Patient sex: F
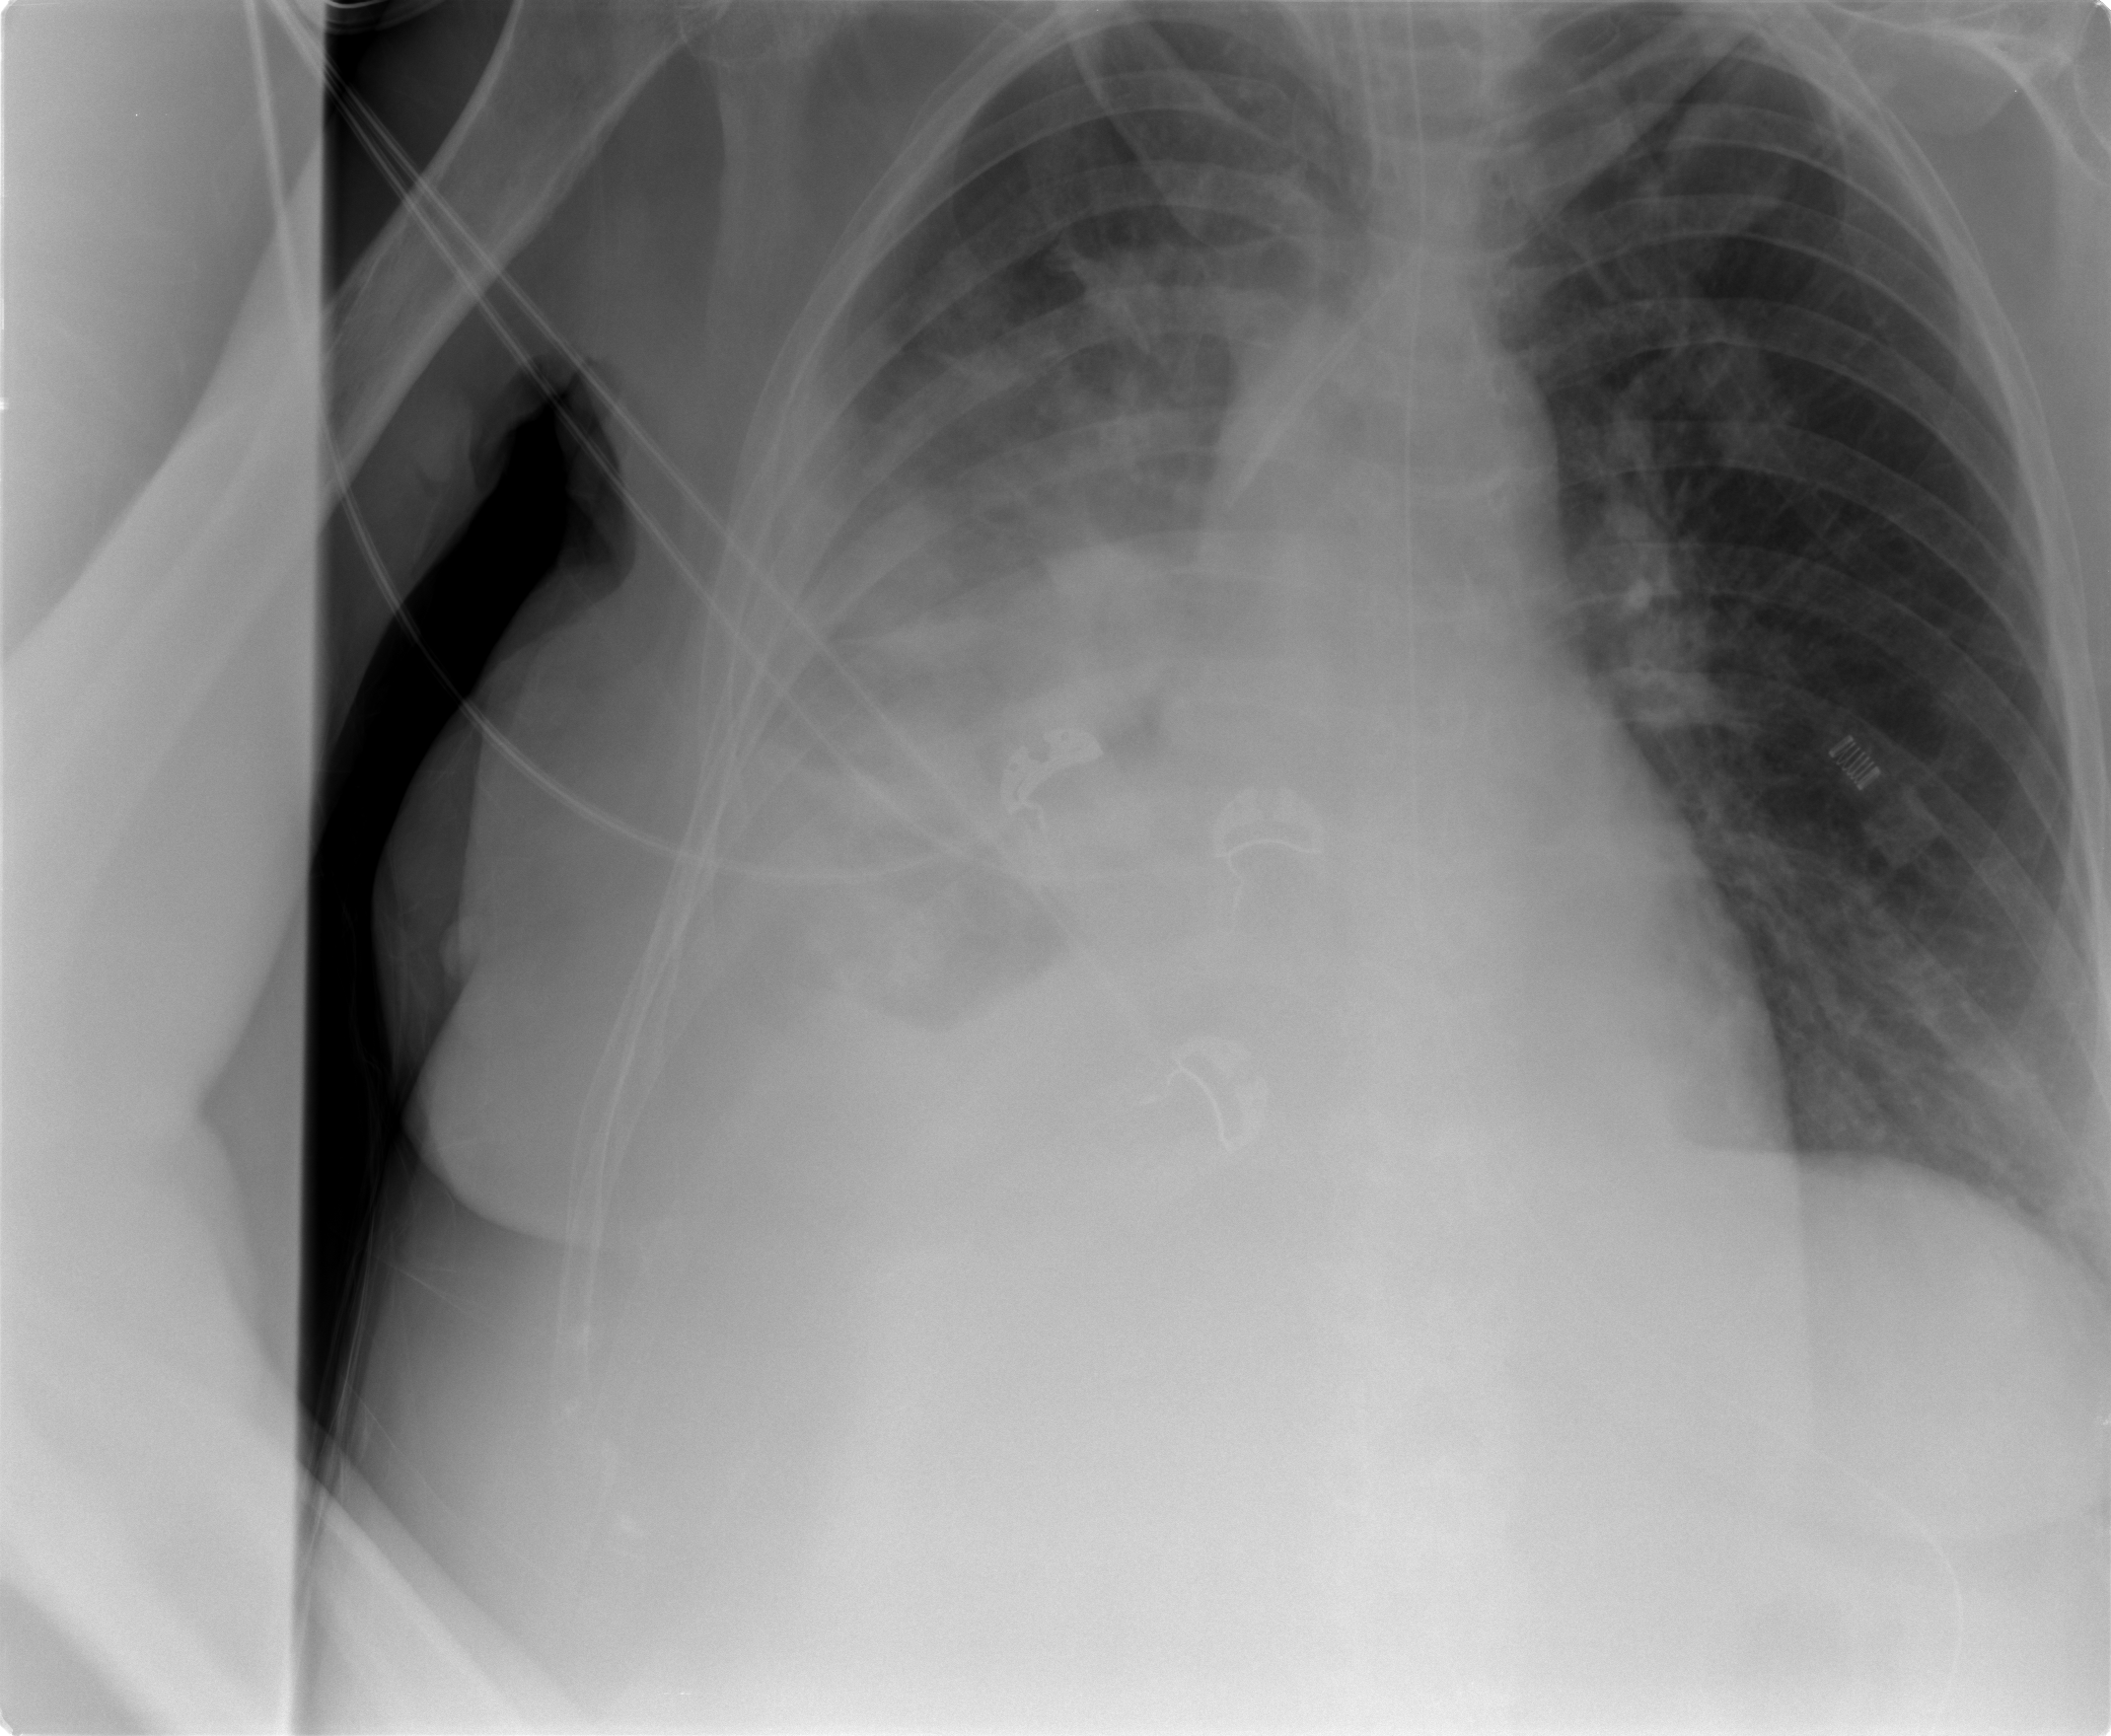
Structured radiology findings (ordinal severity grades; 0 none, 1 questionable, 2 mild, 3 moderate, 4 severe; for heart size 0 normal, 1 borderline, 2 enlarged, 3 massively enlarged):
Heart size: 0
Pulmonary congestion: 2
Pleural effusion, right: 3
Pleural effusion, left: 0
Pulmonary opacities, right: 3
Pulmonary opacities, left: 0
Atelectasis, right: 3
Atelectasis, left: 0